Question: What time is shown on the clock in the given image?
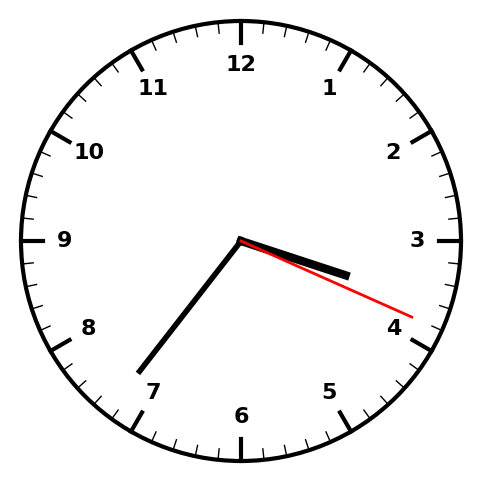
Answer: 03:36:19